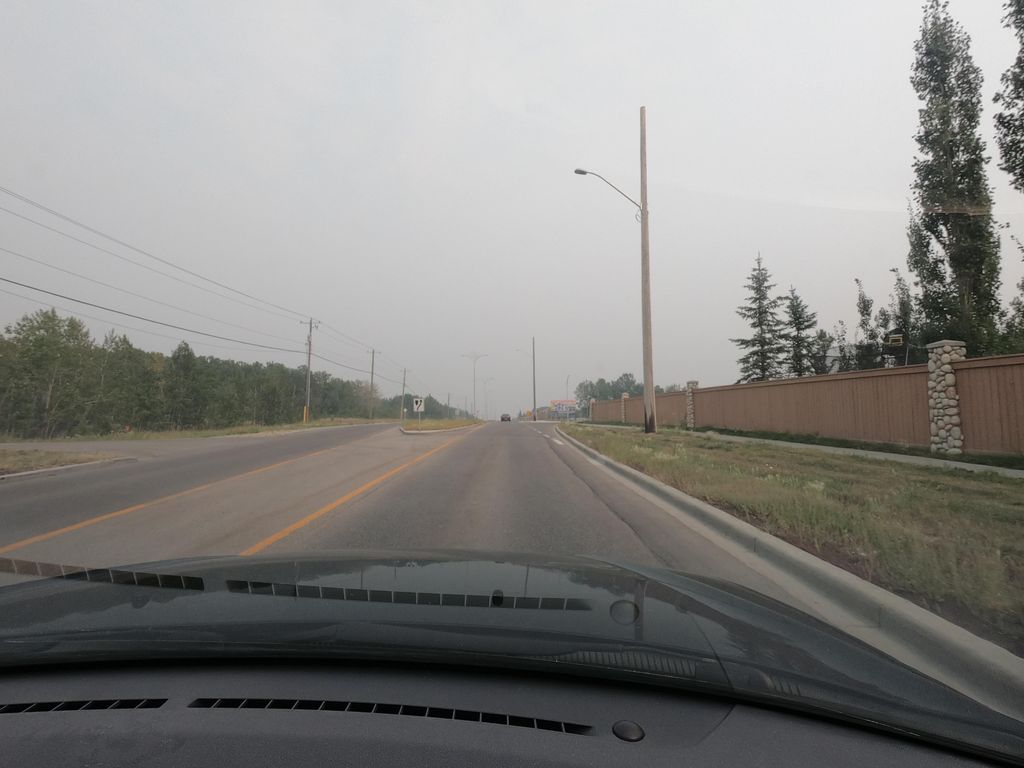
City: calgary